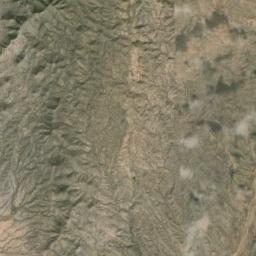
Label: mountain